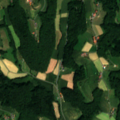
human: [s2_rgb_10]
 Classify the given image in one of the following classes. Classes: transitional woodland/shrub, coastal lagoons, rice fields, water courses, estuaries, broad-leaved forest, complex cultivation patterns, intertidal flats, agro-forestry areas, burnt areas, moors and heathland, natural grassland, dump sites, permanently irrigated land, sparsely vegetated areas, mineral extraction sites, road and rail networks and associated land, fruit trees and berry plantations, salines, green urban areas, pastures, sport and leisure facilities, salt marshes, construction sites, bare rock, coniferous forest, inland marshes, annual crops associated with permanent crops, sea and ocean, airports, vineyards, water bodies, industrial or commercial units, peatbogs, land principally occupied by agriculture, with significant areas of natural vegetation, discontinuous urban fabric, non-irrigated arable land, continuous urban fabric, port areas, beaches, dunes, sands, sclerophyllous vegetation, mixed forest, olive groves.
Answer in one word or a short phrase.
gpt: non-irrigated arable land, complex cultivation patterns, broad-leaved forest